Question: Here is an image of what I am looking for

The best i have found is a popup box.
It would be good if the widget was intended to be used in TextBoxes.
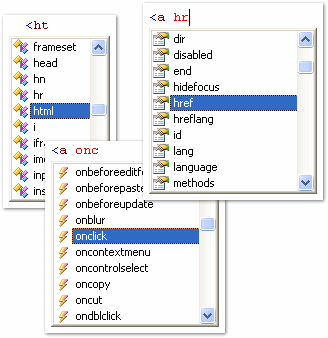
Answer: It sounds like you want a text control that has autocomplete. You should take a look at this wxPython wiki recipe:
<URL>
That should get you started.